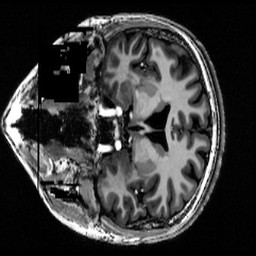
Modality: T1w
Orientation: coronal
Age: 23
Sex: female